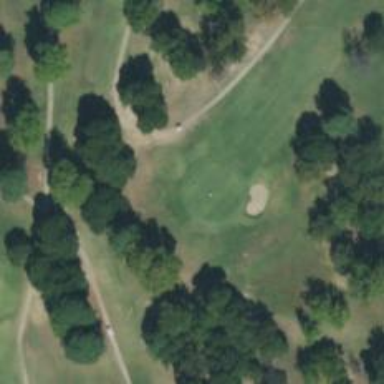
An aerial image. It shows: View of golf hole.